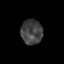
Tissue: prostate
Cell type: T cells
Senescence score: 0.3548
Nuclear area (px): 521
Mean DAPI intensity: 66.501